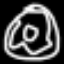
Label: donut